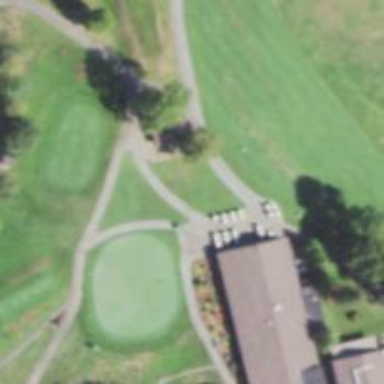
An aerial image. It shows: Path for both roads and golfers.